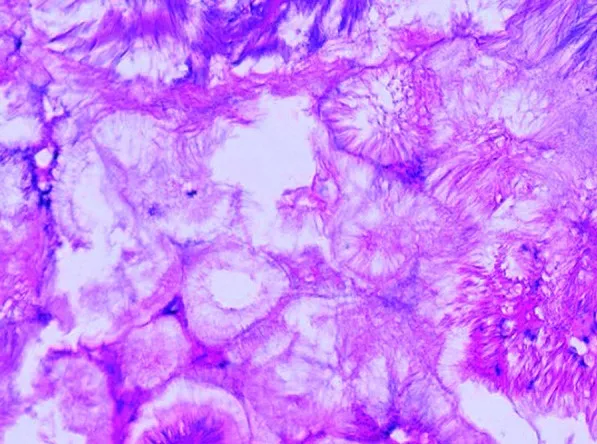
A hematoxylin and eosin-stained slide (scale 50 microm) shows the presence of empty needle-like structures with a feathery appearance, characteristic of gout tophi (Courtesy of A. Vanstapel MD, PhD).
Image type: pathology (h&e)